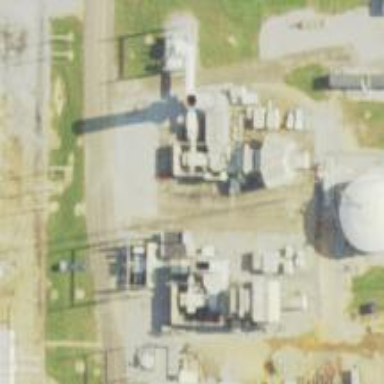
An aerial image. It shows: Gas turbine generator.